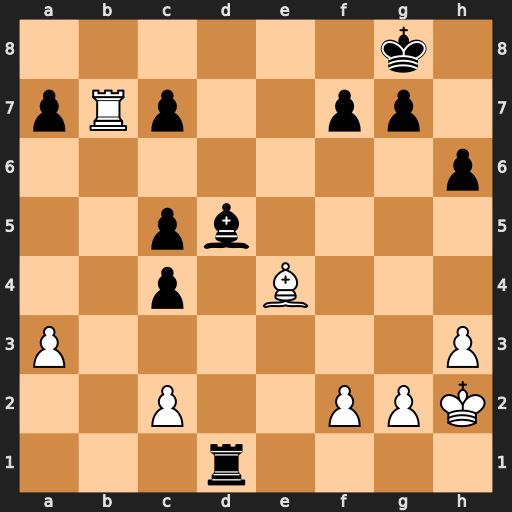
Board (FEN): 6k1/pRp2pp1/7p/2pb4/2p1B3/P6P/2P2PPK/3r4
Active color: w
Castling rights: -
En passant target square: -
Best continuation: Rb8#